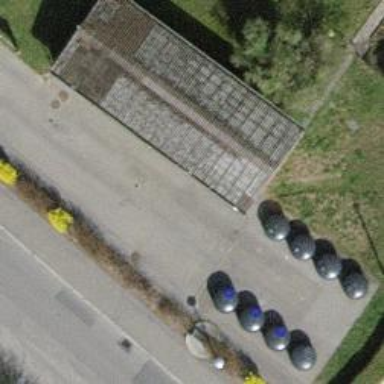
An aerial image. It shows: Recycling center.